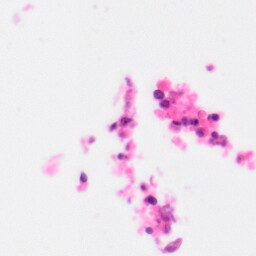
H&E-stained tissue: Colon